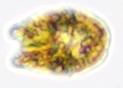
Label: Akashiwo